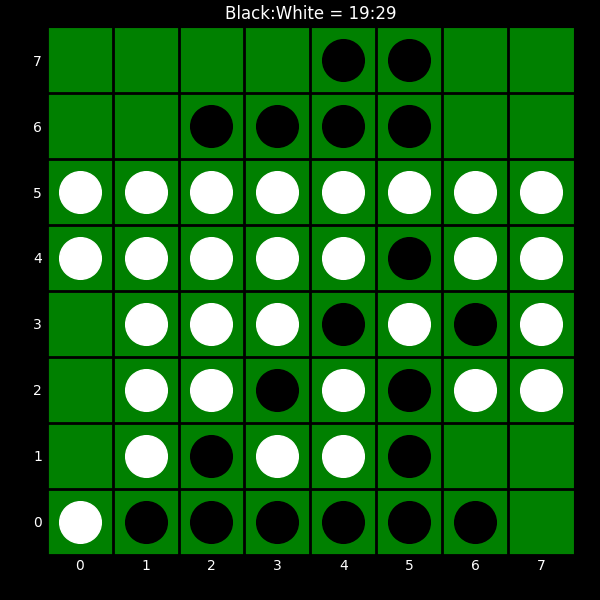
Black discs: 19
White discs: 29